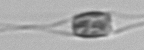
Label: Chaetoceros_danicus